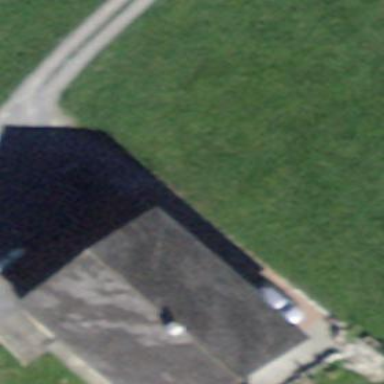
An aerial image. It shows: Farm building.